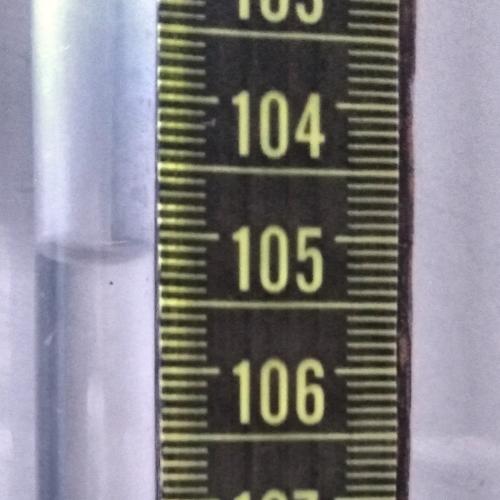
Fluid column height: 105.2 cm